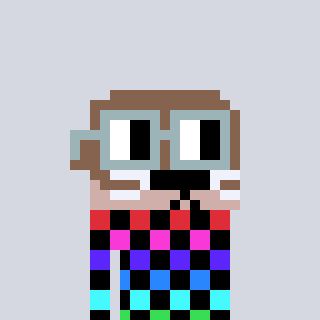
a pixel art character with square dark gray glasses, a otter-shaped head and a purple-colored body on a cool background